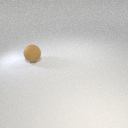
large brown rubber sphere